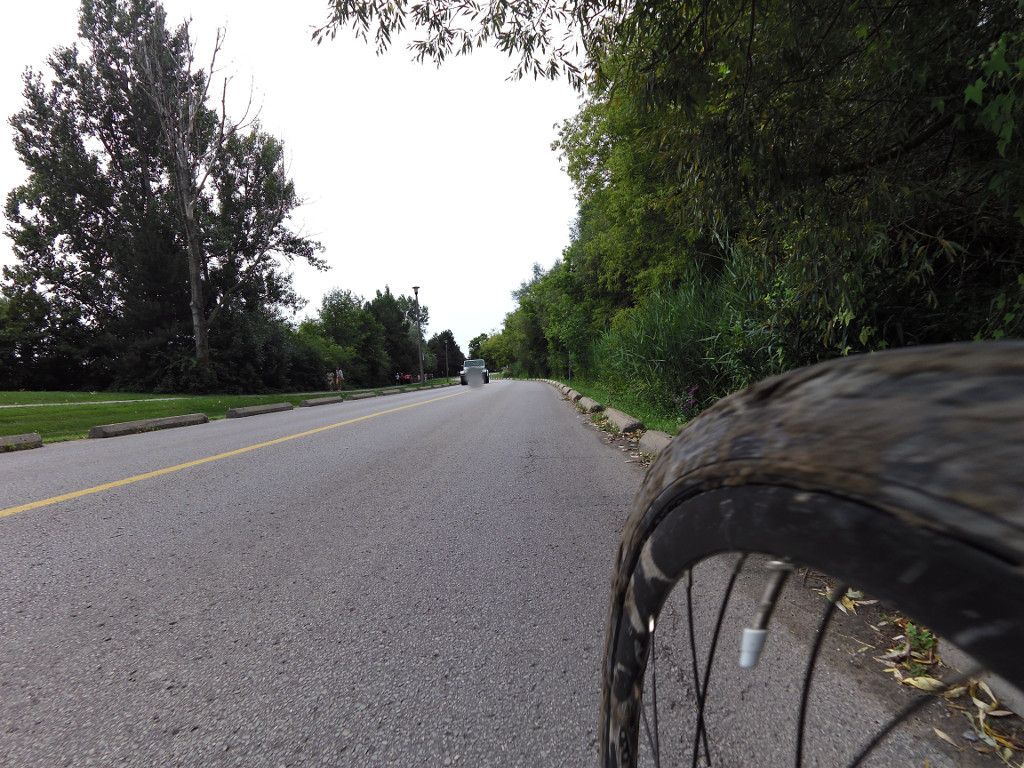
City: toronto